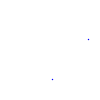
Particle: proton